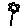
Label: flower